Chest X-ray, PA view. Patient: 43 years old, sex F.
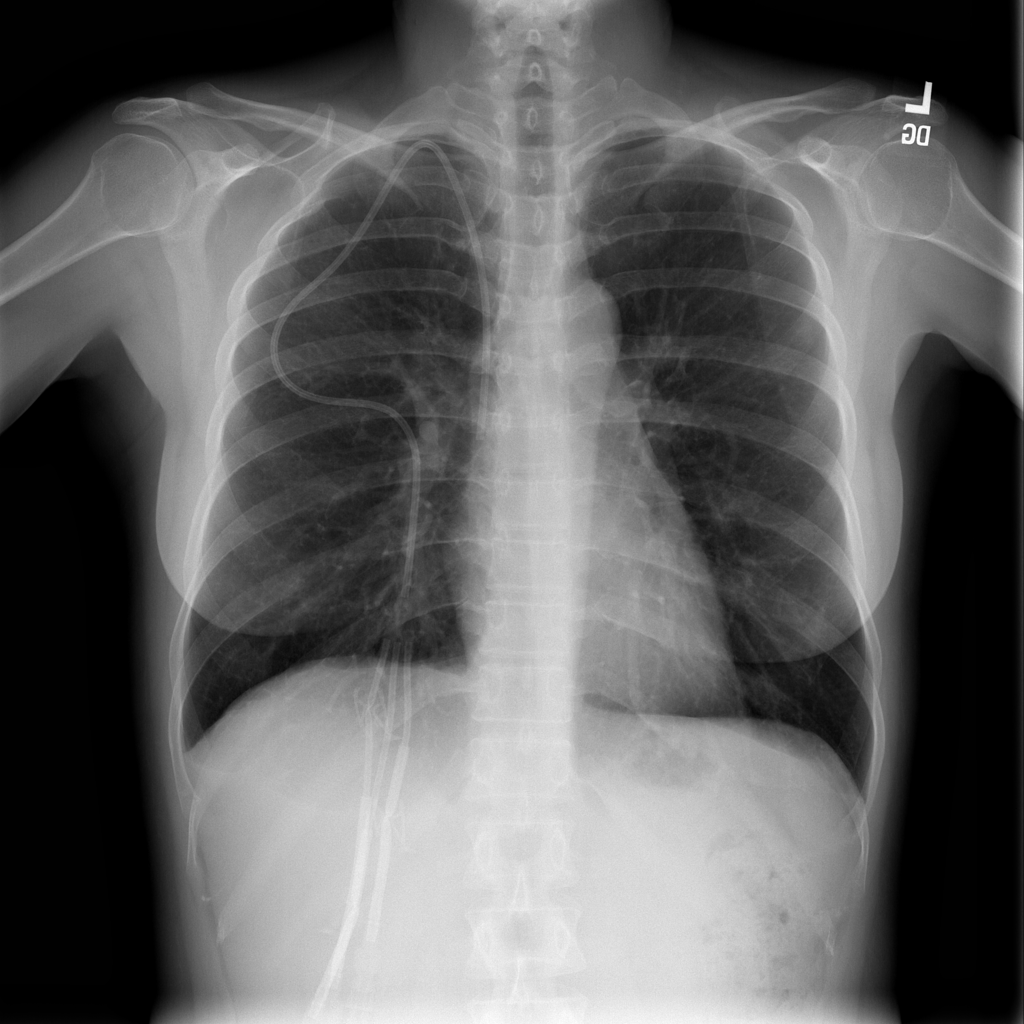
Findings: No Finding